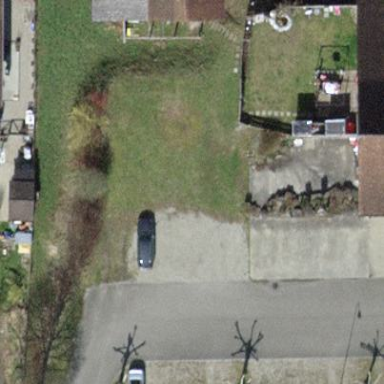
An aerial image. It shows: Parking area with surface.